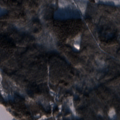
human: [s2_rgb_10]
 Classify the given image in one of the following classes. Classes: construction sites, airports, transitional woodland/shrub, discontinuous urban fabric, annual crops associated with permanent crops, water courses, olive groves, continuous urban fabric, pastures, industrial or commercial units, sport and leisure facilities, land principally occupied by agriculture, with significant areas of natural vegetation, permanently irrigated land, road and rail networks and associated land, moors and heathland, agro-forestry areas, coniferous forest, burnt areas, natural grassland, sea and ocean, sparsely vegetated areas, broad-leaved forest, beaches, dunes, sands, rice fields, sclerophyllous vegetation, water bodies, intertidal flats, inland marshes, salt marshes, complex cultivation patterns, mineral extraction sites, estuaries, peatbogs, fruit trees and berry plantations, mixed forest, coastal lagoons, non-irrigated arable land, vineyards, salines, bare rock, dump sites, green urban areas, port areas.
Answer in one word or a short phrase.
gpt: coniferous forest, transitional woodland/shrub, water bodies